Question: I'm bit stuck trying to solve a simple task of getting all linked issues. This is basically a graph task I guess - I take a jira issue, find all its links and then go to linked issues for their links until I've processed all issues.
The layout of jira isues I'm testing this with is as on the picture below:

But the result is this:
'''
PMO-100 -> SA-300
SA-100 -> SA-300
SA-100 -> SA-200
'''
It is missing one link but it would miss a whole lot more because it only processes the first link from all found ones:
'''
__init__ 6996 Starting...
_new_conn 6996 Starting new HTTP connection (1): 10.48.34.174
collect_links 6996 Looking for links for issue PMO-100
collect_links 6996 Found 2 links: 27846, 27843
collect_links 6996 processing link 27846
put_link 6996 Appending link 27846 to link register
collect_links 6996 Looking for links for issue SA-300
collect_links 6996 Found 2 links: 27845, 27846
collect_links 6996 processing link 27845
put_link 6996 Appending link 27845 to link register
collect_links 6996 Looking for links for issue SA-100
collect_links 6996 Found 3 links: 27844, 27845, 27843
collect_links 6996 processing link 27844
put_link 6996 Appending link 27844 to link register
collect_links 6996 Looking for links for issue SA-200
collect_links 6996 Found 1 links: 27844
collect_links 6996 processing link 27844
put_link 6996 Link 27844 already exists in link register
collect_links 6996 issue SA-100 is already in tracked issues
'''
This is happening because of the for ... each loop inside the collect_links method - whenever it's called it will override the for ... each collection:
'''
def collect_links(self, key):
logging.info('Looking for links for issue %s' % key)
self.tracked.append(key)
links = self.jac.issue(key).fields.issuelinks
logging.info('Found %s links: %s' % (len(links), ', '.join(i.id for i in links)))
for link in links:
logging.info('processing link %s' % link.id)
self.put_link(link)
rel = None
if hasattr(link, 'outwardIssue'):
rel = link.outwardIssue.key
else:
rel = link.inwardIssue.key
linked_issue = self.jac.issue(rel)
if linked_issue.key not in self.tracked:
return self.collect_links(linked_issue.key)
else:
logging.info('issue %s is already in tracked issues' % linked_issue.key)
'''
It looks like when you call self.method from within the method itself, it will not create a new chunk of data for it but rather override the data you've already created inside the method - how do I overcome that?
What happens is:
'''
for link in links: #links contains the links linked to current issue
if linked_issue.key not in self.tracked:
return self.collect_links(linked_issue.key) #links changes
'''
on the last line I would expect it keeps my links collection untouched but it changes it to be a links collection for 'linked_issue.key'
<URL>.
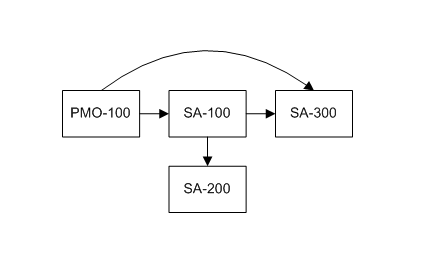
Answer: Uh, unsure I understand your problem, but in case I do:
'''
for link in links: #links contains the links linked to current issue
if linked_issue.key not in self.tracked:
return self.collect_links(linked_issue.key) #links changes
'''
This will of course stop the 'for' loop at the first untracked link. If you want to continue iterating through the remaining elements of 'links', you must not use a 'return' statement here.